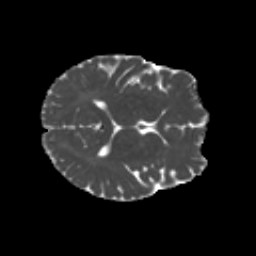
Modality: MD
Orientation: axial
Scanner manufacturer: siemens
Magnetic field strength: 3 T
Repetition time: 4.16 s
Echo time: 0.0806 s